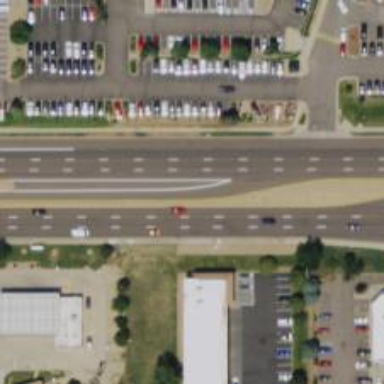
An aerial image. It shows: Primary link road with asphalt surface.